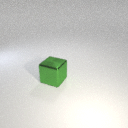
large green metal cube